Chest X-ray:
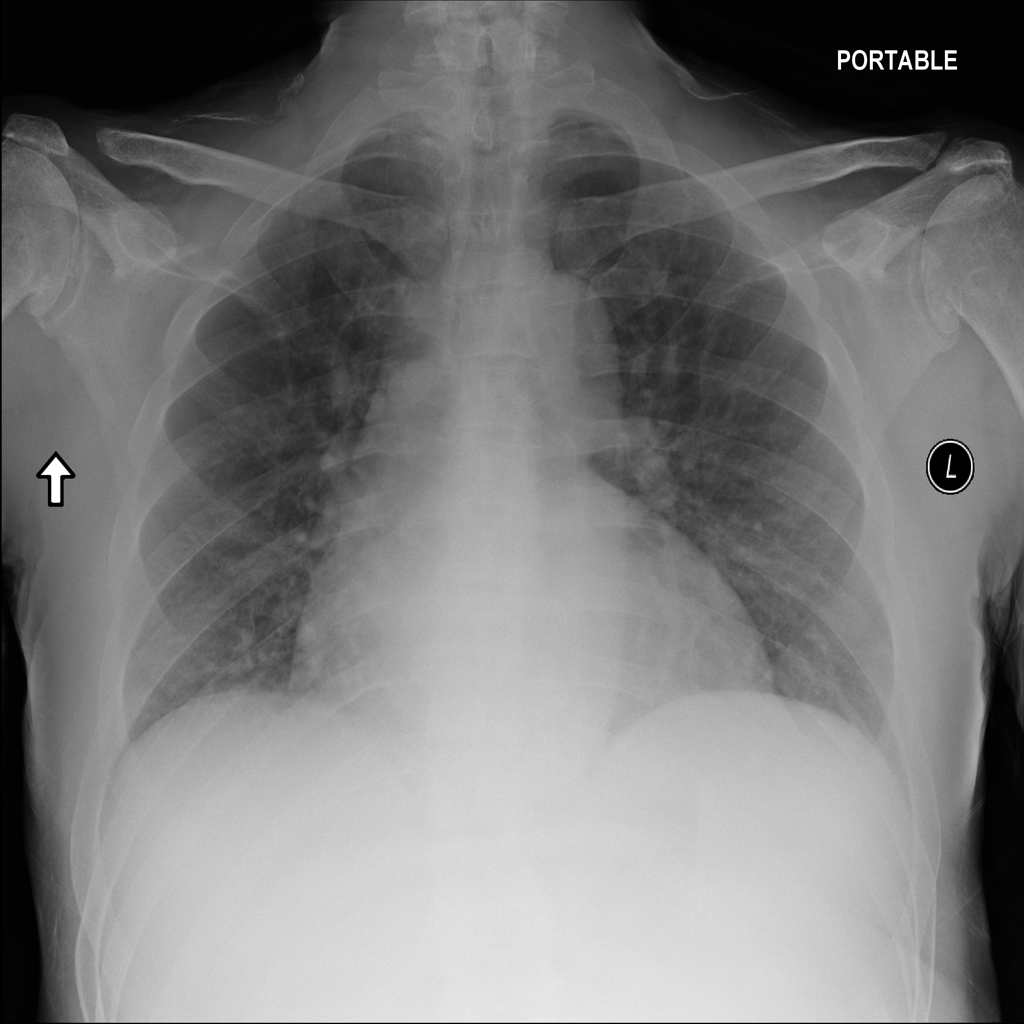
Findings: Cardiomegaly, Calcification
No abnormal finding: no